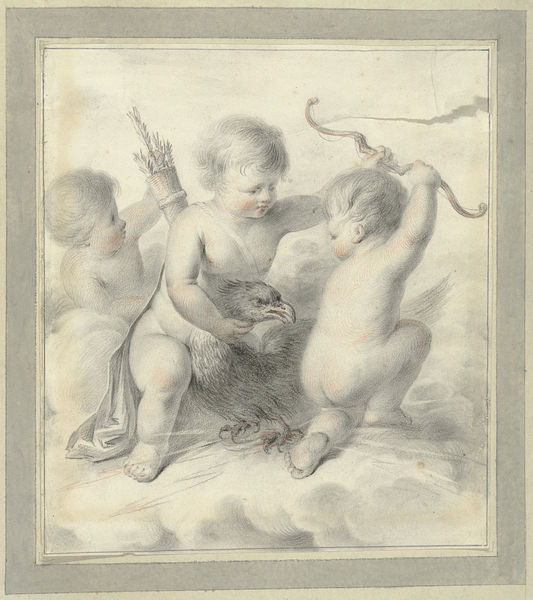
Titel: Drie putti met een adelaar
Standort: Amsterdam
Institution: Rijksmuseum
Schlagwörter: adler, himmel, nackt, umhang, vogel, hell, kreide, pastell, zeichnung, rot, tuch, wolke, rahmen, felder, drei, rouge, kinder, engel, engelchen, füße, hintern, wangen, schnabel, bogen, buben, knaben, backen, monochrom, oben, blitze, bleistift, scherpe, krallen, kleinkind, blitz, geier, greifvogel, amor, putten, köcher, putti, pfeile, pastel, puten, ganymed, umhanh, 3, po, 18. jhdt, dfrei